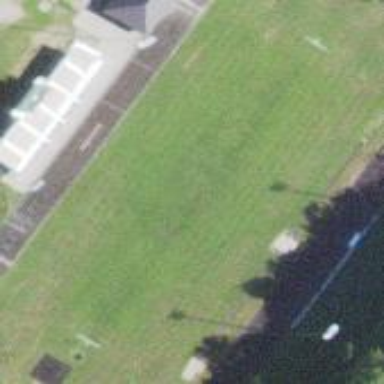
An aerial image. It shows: American football pitch for leisure and sport activities.